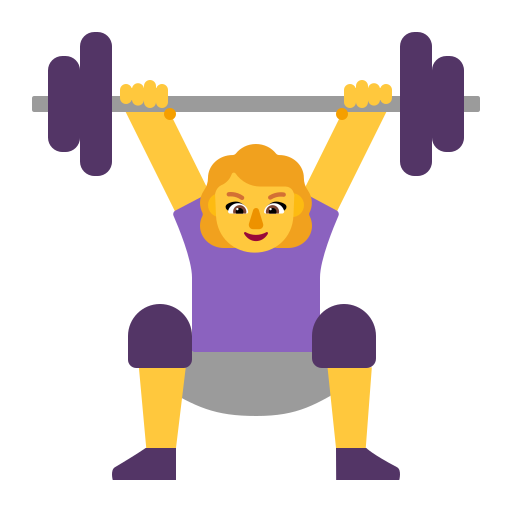
woman lifting weights flat default